Brain MRI, t2w sequence, axial 2D slice.
Patient: age 35, sex F, weight 78 kg, height 1.78 m
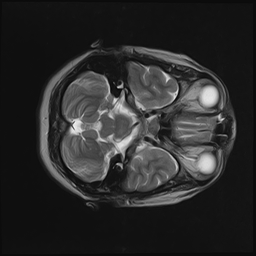